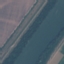
Label: River